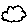
Label: cloud